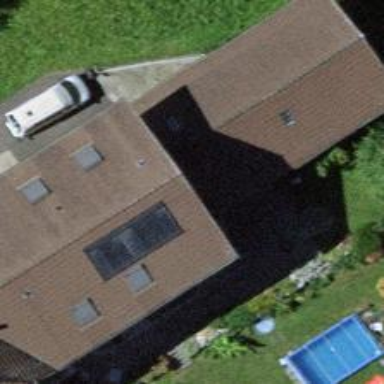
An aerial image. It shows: Solar power generator using photovoltaic method with solar photovoltaic panel types.